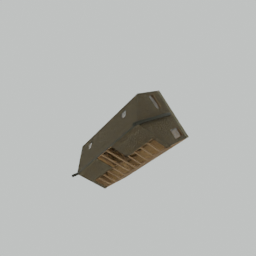
Label: architecture